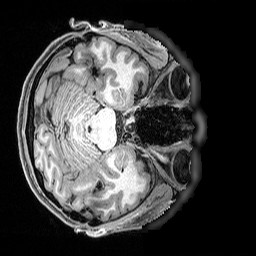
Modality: T1w
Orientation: axial
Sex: female
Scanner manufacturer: siemens
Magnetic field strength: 3 T
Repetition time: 2.5 s
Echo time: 0.0029 s